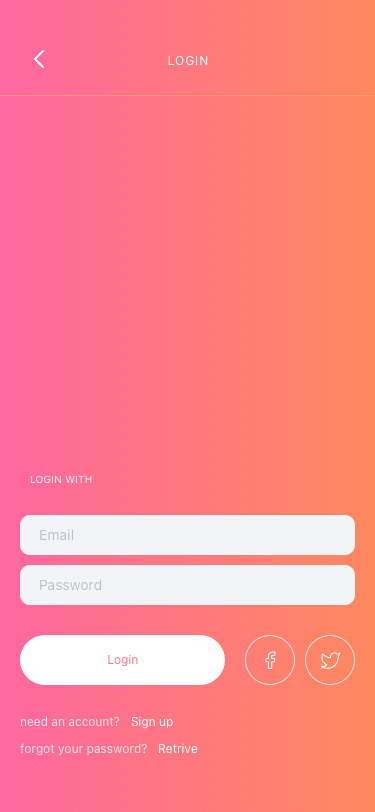
Text in this UI design:
forgot your password?
Retrive
need an account?
Sign up
Password
Email
LOGIN WITH
LOGIN